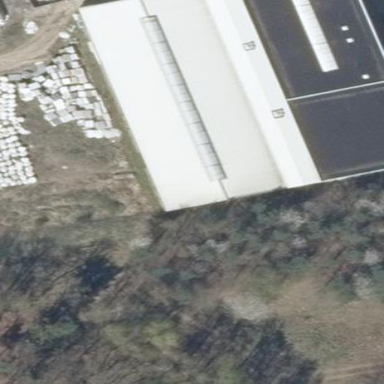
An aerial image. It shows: Industrial building.